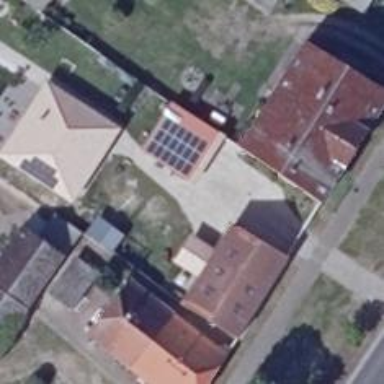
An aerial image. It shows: Solar photovoltaic panel generating electricity through small installation.